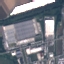
Label: Industrial